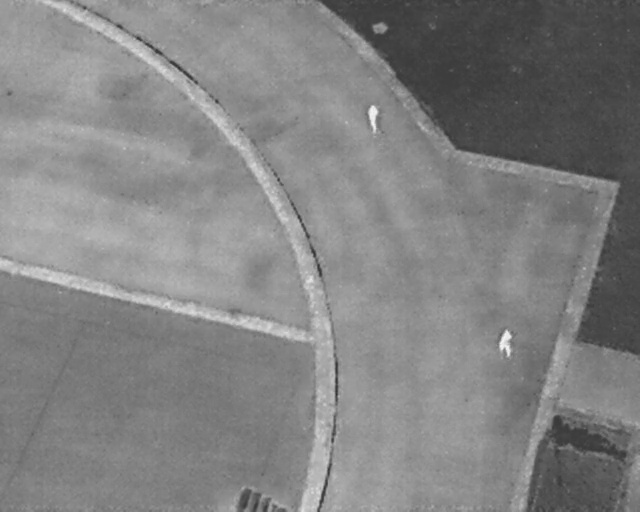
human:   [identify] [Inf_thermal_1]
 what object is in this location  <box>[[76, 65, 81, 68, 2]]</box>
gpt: <ref>1 large person at the right</ref>